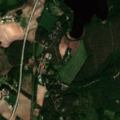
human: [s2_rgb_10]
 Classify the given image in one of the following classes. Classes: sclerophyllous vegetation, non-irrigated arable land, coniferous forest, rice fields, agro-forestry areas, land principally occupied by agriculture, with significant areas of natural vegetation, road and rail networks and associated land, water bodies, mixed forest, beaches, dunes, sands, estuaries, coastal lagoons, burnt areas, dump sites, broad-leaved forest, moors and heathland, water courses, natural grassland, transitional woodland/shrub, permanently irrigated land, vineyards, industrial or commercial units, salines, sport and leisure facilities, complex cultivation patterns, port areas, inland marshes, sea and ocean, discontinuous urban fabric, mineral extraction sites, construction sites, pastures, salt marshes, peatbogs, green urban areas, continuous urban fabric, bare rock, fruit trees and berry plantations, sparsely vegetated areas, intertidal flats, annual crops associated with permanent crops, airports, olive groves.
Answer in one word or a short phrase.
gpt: discontinuous urban fabric, land principally occupied by agriculture, with significant areas of natural vegetation, coniferous forest, mixed forest, water bodies